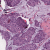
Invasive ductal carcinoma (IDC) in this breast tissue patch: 1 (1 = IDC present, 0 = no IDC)